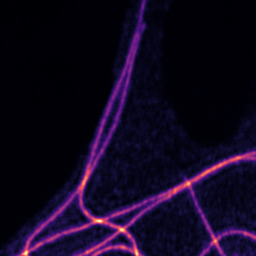
Label: Super-resolution Microtubules image